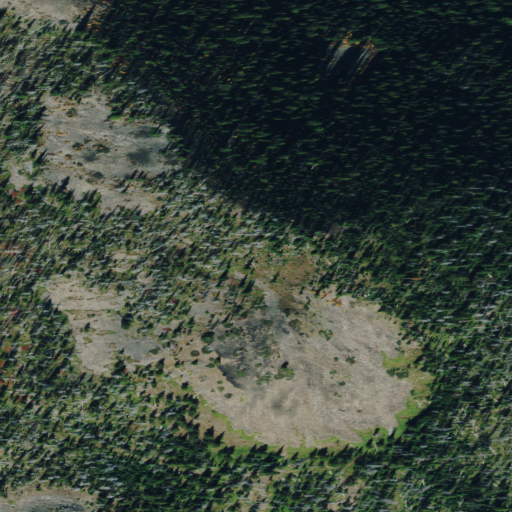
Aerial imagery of mountain in Montana named Josephine Peak containing evergreen forest and shrub